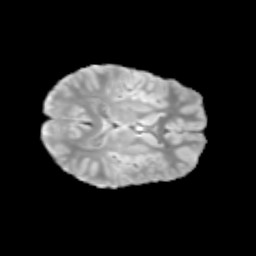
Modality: T2w
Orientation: axial
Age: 12
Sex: female
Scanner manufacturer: siemens
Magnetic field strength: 3 T
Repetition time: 3.8 s
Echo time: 0.07 s